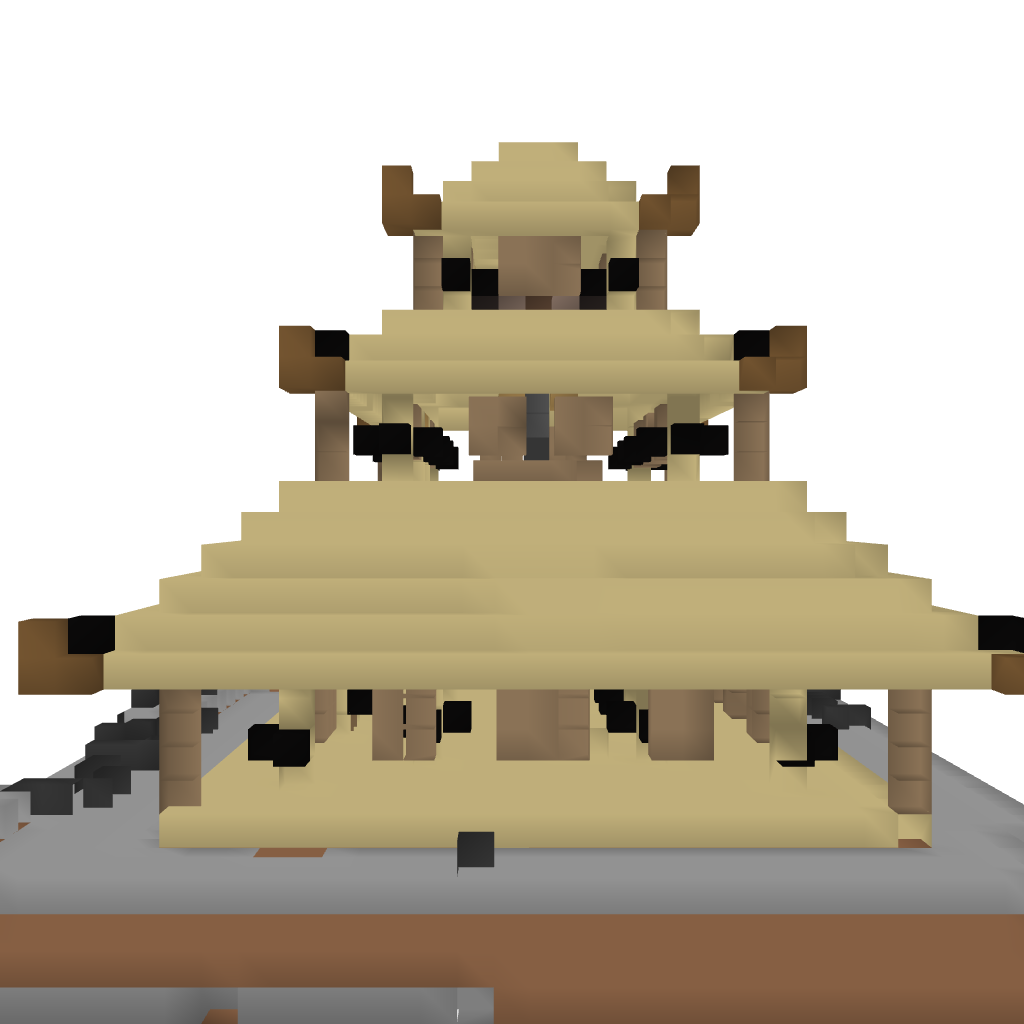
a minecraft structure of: large pagoda (just house)